Question: Using R, I want to plot a map of several observations (where an observation is a particular vehicle given by its registration plate) of speeding over defined distances along several different roads. I also want to color code the observations according to how much above the speed limit a vehicle traveled (red- +30mph, yellow- 20-30mph, blue- 0-20mph).
1. For each vehicle: the road on which it was found speeding the locations (start and end) for the given road along which it was speeding (can be multiple times on one road) the category of speeding (red, yellow or blue as above).
2. For each road the distance of the road.
Data
'''
$Vehicle1
Road Start End
1 1573<PHONE>
1 2169<PHONE>
1 2382<PHONE>
2 0 <PHONE>
2 <PHONE> 26703134
2 59852594 73085123
2 2067<PHONE>
2 2186<PHONE>
3 963<PHONE>
3 1163<PHONE>
$Vehicle2
Road Start End
1 1573<PHONE>
1 2169<PHONE>
1 2382<PHONE>
2 0 <PHONE>
2 <PHONE> 26703134
2 59852594 73085123
2 2067<PHONE>
3 <PHONE> 56797911
3 963<PHONE>
3 1163<PHONE>
$Vehicle3
Road Start End
1 1573<PHONE>
1 2169<PHONE>
1 2382<PHONE>
2 0 <PHONE>
2 <PHONE> 26703134
2 59852594 73085123
2 2067<PHONE>
2 2186<PHONE>
2 2311<PHONE>
3 <PHONE> 56797911
3 963<PHONE>
3 1163<PHONE>
Road Length
1 529290651
2 249139323
3 298024420
'''

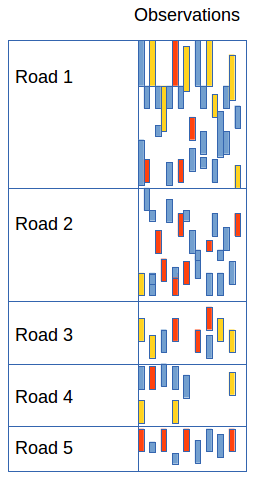
Answer: Using 'geom_rect':
'''
Vehicles <- structure(list(Road = c(1L, 1L, 1L, 2L, 2L, 2L, 2L, 2L, 3L, 3L,
1L, 1L, 1L, 2L, 2L, 2L, 2L, 3L, 3L, 3L, 1L, 1L, 1L, 2L, 2L, 2L,
2L, 2L, 2L, 3L, 3L, 3L), Start = c(157398137L, 216984017L, 238298694L,
0L, 8794530L, 59852594L, 206737339L, 218695178L, 96301465L, 116345621L,
157398137L, 216984017L, 238298694L, 0L, 8794530L, 59852594L,
206737339L, 3469683L, 96301465L, 116345621L, 157398137L, 216984017L,
238298694L, 0L, 8794530L, 59852594L, 206737339L, 218695178L,
231142027L, 3469683L, 96301465L, 116345621L), End = c(166811234L,
238298694L, 247249719L, 8794530L, 26703134L, 73085123L, 218577503L,
231142027L, 115456078L, 126898764L, 166811234L, 238298694L, 247249719L,
8794530L, 26703134L, 73085123L, 218577503L, 56797911L, 115456078L,
126898764L, 166811234L, 238298694L, 247249719L, 8794530L, 26703134L,
73085123L, 218577503L, 231142027L, 241946296L, 56797911L, 115456078L,
126898764L), Vehicle = c("1", "1", "1", "1", "1", "1", "1", "1",
"1", "1", "2", "2", "2", "2", "2", "2", "2", "2", "2", "2", "3",
"3", "3", "3", "3", "3", "3", "3", "3", "3", "3", "3")), .Names = c("Road",
"Start", "End", "Vehicle"), row.names = c(NA, 32L), class = "data.frame")
set.seed(42)
Vehicles$overspeed <- runif(nrow(Vehicles),0,50)
Vehicles$overspeed <- cut(Vehicles$overspeed,c(0,20,30,Inf))
roads <- read.table(text="Road Length
1 529290651
2 249139323
3 298024420",header=TRUE)
library(ggplot2)
p <- ggplot(Vehicles,aes(xmin=as.numeric(Vehicle)-0.4,
xmax=as.numeric(Vehicle)+0.4,
ymin=Start,ymax=End,fill=overspeed)) +
geom_rect() +
facet_grid(Road~.,scales = "free_y") +
#ugly hack to get correct road lengths:
geom_rect(data=roads,aes(ymin=0,ymax=Length,xmin=0.4,xmax=1.4,fill=NA),alpha=0) +
scale_y_continuous(expand=c(0,1)) +
xlab("Vehicle") +
ylab("Distance") +
theme_bw() +
scale_fill_manual(values=c("(0,20]"="blue","(20,30]"="yellow","(30,Inf]"="red"))
print(p)
'''

Following @Tyler Rinker's comment, you can reverse the scale like this:
'''
p + scale_y_reverse(expand=c(0,1))
'''